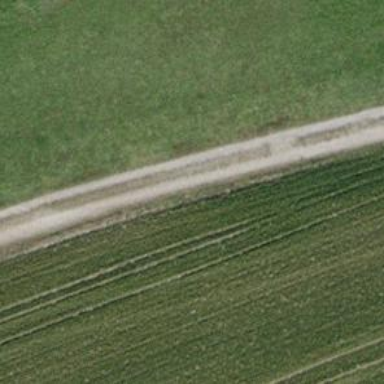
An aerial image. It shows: Gravel track of grade3 type.